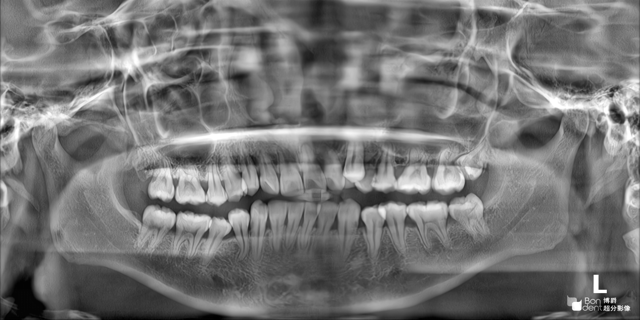
adult